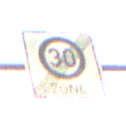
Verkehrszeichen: EndeZone30
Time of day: SunriseSunset
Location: Outdoor (RoadRail)
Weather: Clear
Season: NotSpecified
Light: Natural